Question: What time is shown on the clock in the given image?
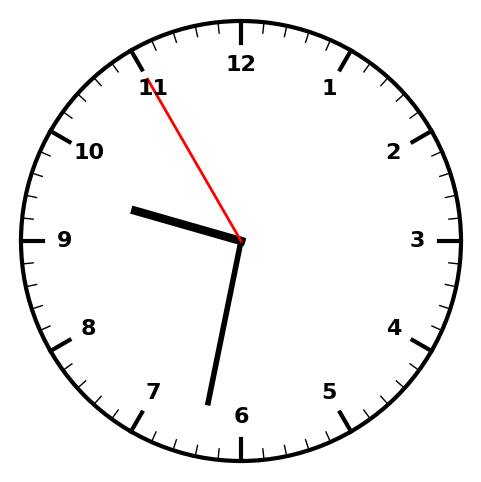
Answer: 09:31:55